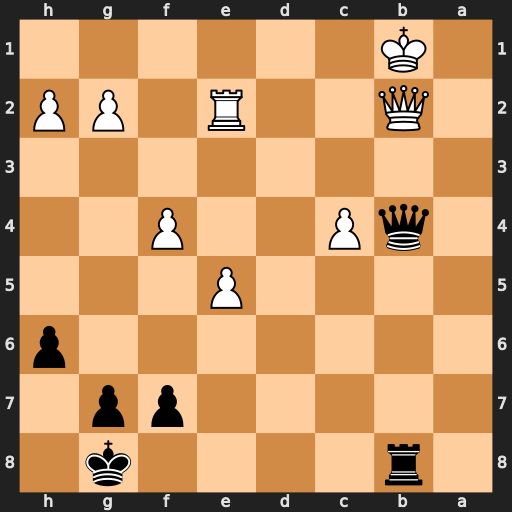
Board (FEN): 1r4k1/5pp1/7p/4P3/1qP2P2/8/1Q2R1PP/1K6
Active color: b
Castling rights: -
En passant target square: -
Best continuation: Qf8 Qxb8 Qxb8+